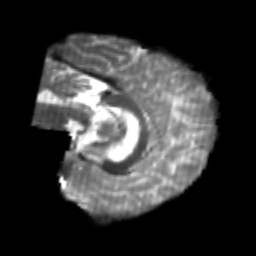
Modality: T2w
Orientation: sagittal
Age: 26
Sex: male
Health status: healthy
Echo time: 0.074 s